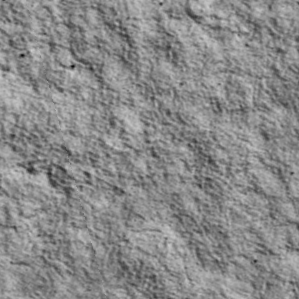
Label: non_frost